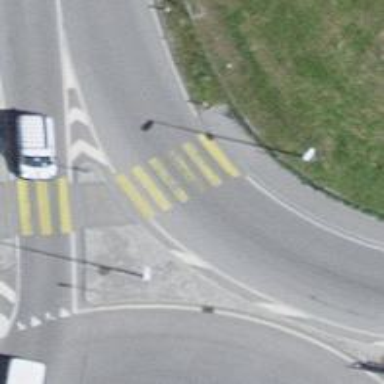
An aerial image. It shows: Uncontrolled zebra crossing on the road.